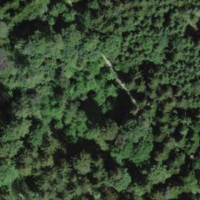
EUNIS habitat code: 44
Species observed at this site:
Aegopodium podagraria
Petasites albus